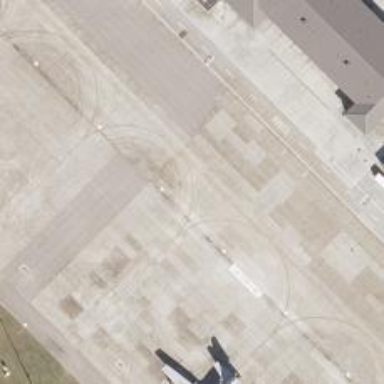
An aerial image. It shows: Image of taxiway at airport.